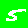
Digit: 5